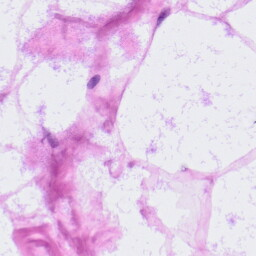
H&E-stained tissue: LymphNode